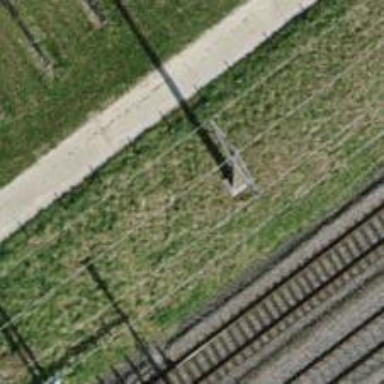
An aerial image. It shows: Power pole.